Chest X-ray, PA view. Patient: 24 years old, sex M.
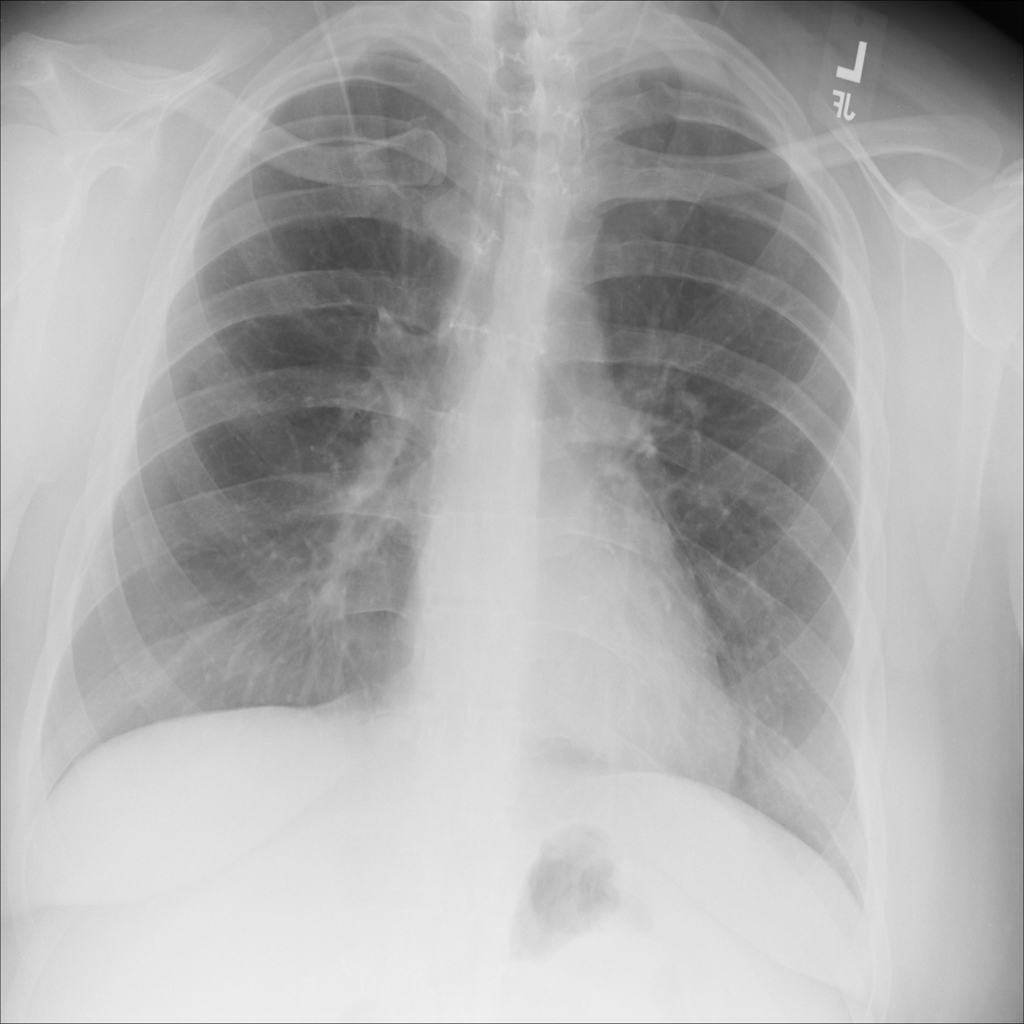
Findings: No Finding